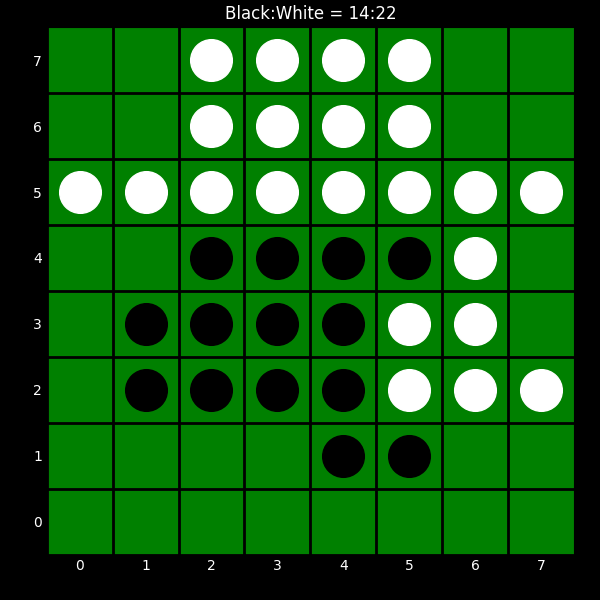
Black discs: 14
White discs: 22